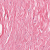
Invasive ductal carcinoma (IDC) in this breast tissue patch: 0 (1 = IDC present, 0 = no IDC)